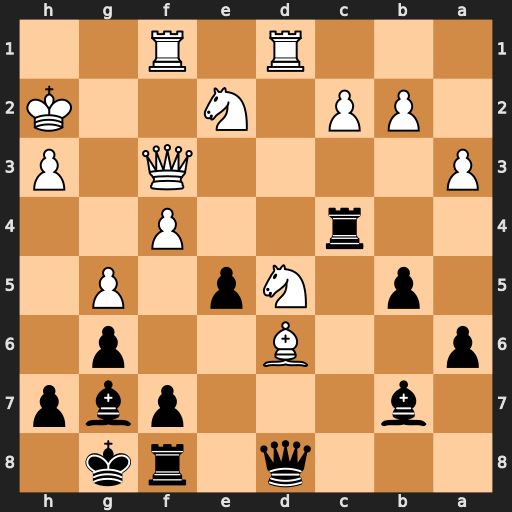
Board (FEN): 3q1rk1/1b3pbp/p2B2p1/1p1Np1P1/2r2P2/P4Q1P/1PP1N2K/3R1R2
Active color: b
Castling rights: -
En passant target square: -
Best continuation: Qxd6 Nf6+ Qxf6